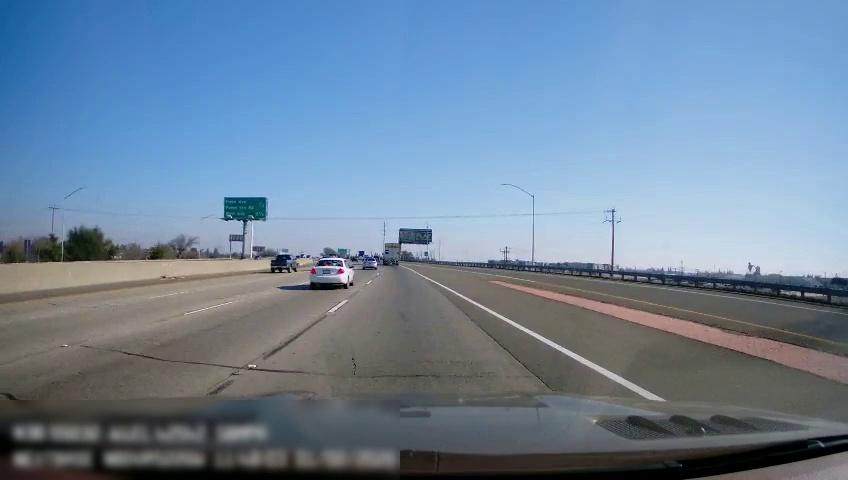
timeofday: Day
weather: Sunny
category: Drivable Space
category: Vehicles | SUV
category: Vehicles | Truck
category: Vehicles | Car
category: Vehicles | Truck
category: Lanes | Alternate Lane
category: Lanes | Alternate Lane
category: Lanes | Alternate Lane
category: Lanes | Alternate Lane
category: Lanes | Alternate Lane
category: Lanes | Alternate Lane
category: Lanes | Alternate Lane
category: Traffic | Signs